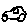
Label: car